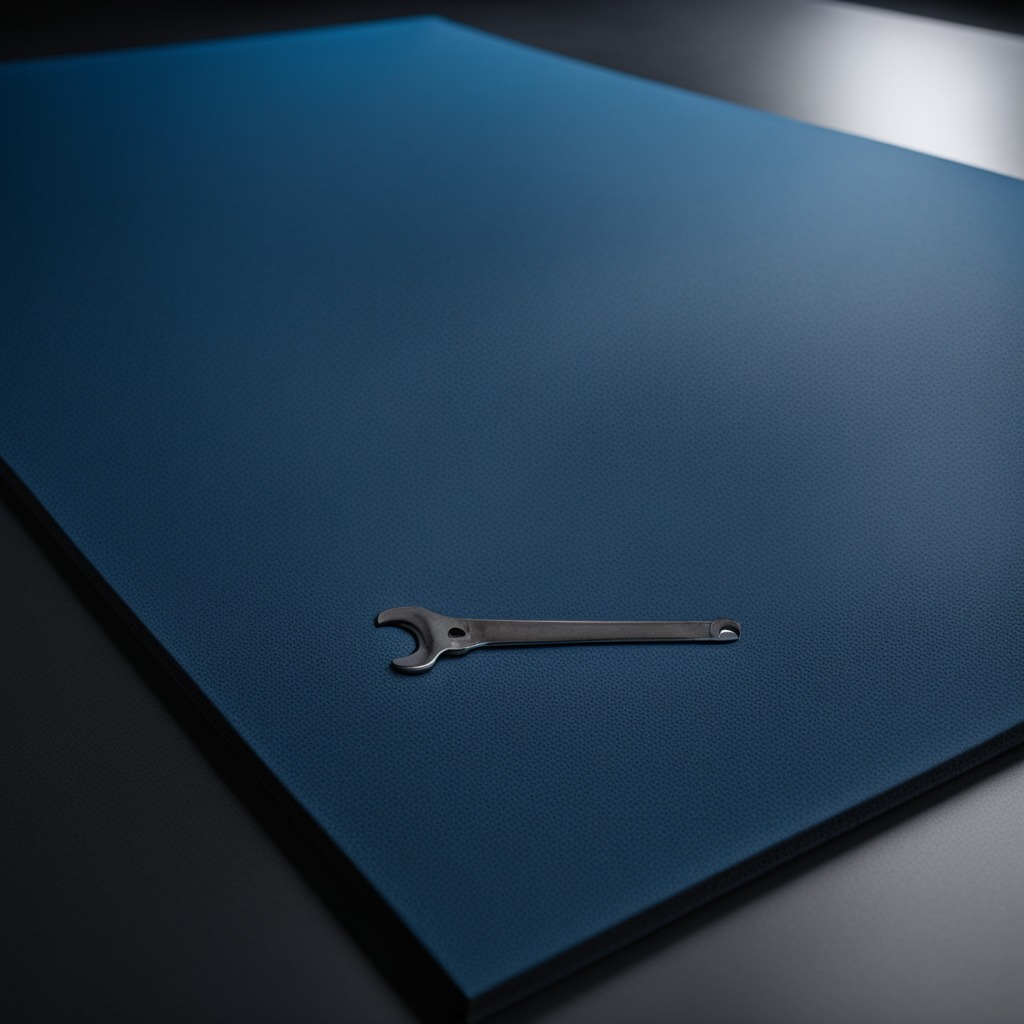
An wrench lies on the clean granite tabletop.